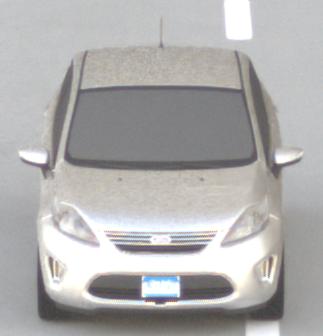
Make: Ford
Model: Fiesta
Detailed model: ’09 Sedan (seventh series)
Model produced from: 2010
Model produced until: 2017
Doors: 4
Color: white
Road condition: dry road
Daytime: morning or afternoon
Contrast: medium contrast